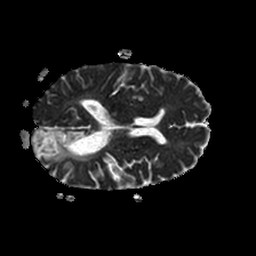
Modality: ADC
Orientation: axial
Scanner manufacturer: philips
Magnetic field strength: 1.5 T
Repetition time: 3.4 s
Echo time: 0.06922 s